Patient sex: M
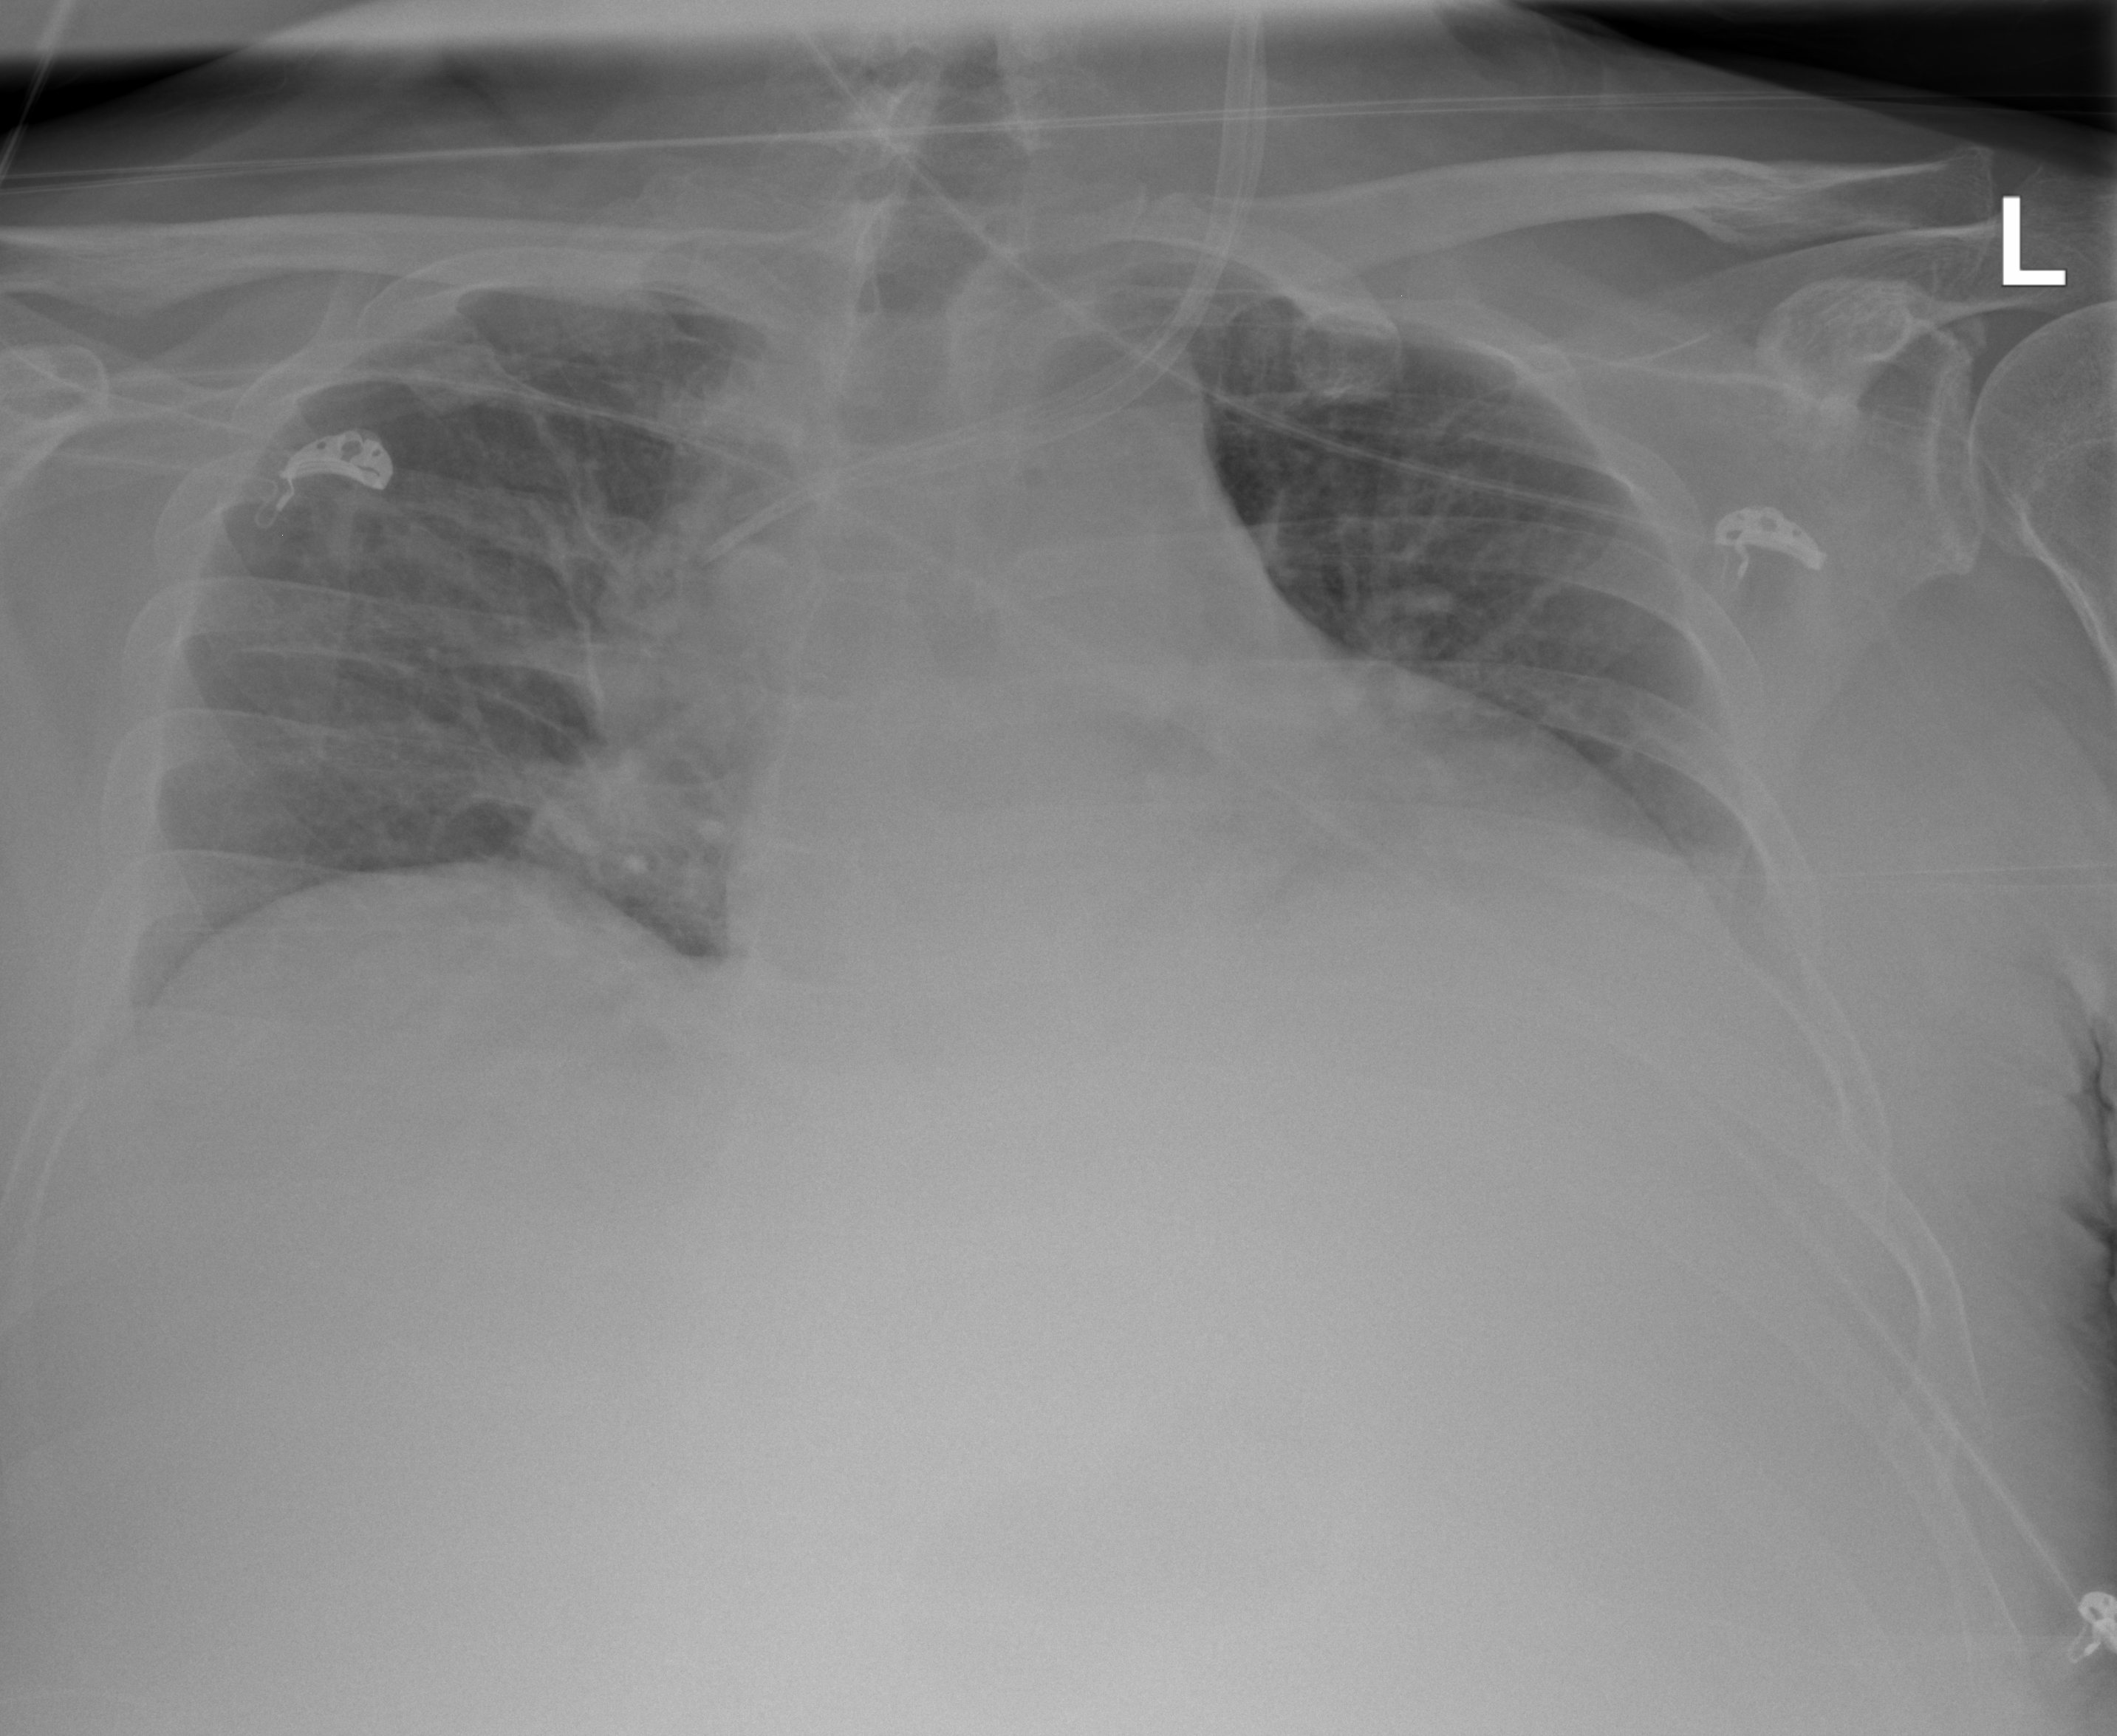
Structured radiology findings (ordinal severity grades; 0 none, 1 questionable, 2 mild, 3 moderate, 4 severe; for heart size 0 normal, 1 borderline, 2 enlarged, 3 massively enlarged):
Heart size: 2
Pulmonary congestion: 0
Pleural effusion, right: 0
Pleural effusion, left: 2
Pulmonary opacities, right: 0
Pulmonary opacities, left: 0
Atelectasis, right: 0
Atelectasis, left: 2